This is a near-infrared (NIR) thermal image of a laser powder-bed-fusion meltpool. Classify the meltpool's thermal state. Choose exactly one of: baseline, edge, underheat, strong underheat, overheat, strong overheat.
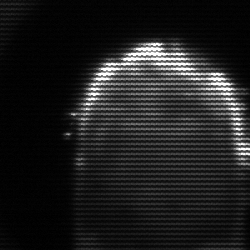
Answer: baseline